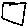
Label: square